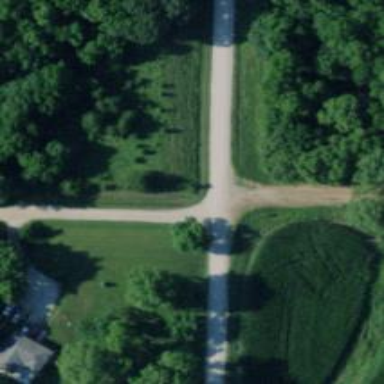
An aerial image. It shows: Unclassified road.